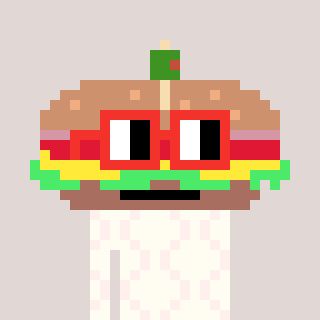
a pixel art character with square red glasses, a sandwich-shaped head and a grayscale-colored body on a warm background